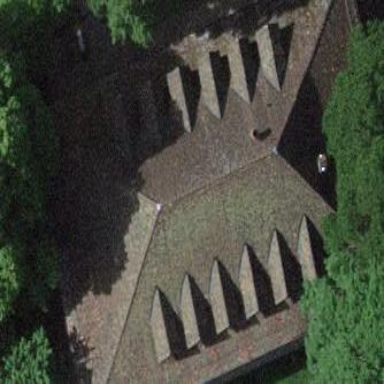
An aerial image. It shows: School building with hipped roof design.